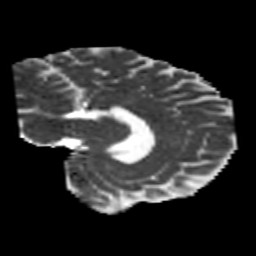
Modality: MD
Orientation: sagittal
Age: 35
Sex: male
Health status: healthy
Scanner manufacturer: siemens
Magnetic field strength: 3 T
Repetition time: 10.8 s
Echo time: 0.082 s